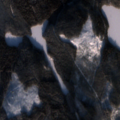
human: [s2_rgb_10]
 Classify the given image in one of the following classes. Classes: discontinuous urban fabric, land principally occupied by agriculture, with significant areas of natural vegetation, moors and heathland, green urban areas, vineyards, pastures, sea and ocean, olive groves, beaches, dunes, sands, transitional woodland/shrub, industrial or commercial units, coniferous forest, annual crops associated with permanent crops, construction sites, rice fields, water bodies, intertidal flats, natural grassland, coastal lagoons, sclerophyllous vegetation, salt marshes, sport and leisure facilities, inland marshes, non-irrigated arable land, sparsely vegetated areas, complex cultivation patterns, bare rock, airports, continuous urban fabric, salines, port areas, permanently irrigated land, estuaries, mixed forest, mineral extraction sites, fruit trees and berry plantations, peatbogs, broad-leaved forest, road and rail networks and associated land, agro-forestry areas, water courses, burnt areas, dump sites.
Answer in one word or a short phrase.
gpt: coniferous forest, transitional woodland/shrub